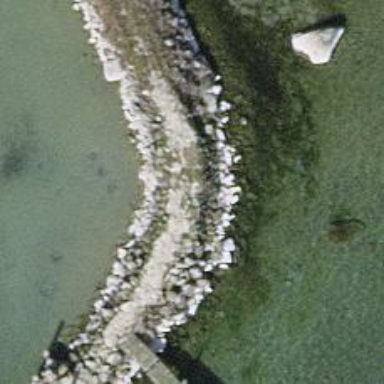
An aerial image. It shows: Breakwater structure.